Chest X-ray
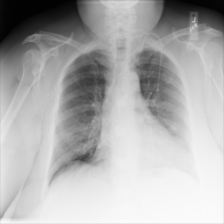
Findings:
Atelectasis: negative
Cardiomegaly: negative
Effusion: negative
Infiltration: negative
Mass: negative
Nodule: negative
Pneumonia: negative
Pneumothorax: negative
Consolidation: negative
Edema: negative
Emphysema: negative
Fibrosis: negative
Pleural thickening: negative
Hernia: negative